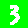
Digit: 3